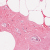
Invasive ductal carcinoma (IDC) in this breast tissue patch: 0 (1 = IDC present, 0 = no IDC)